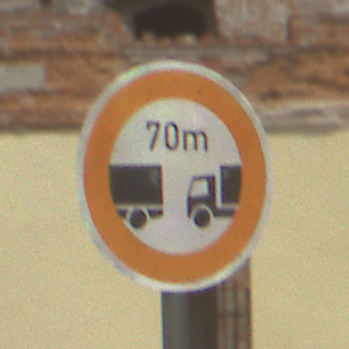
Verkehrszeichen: VerbotUnterschreitenMindestabstand
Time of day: Midday
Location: Outdoor (Suburban)
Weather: PartlyCloudy
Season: NotSpecified
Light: Natural